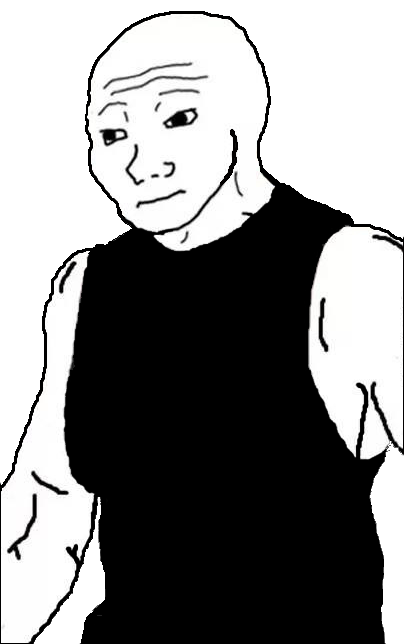
Label: 5_Stronkjak